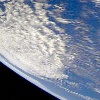
Label: cloud